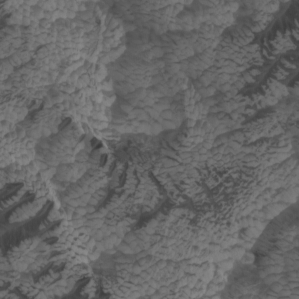
Label: non_frost